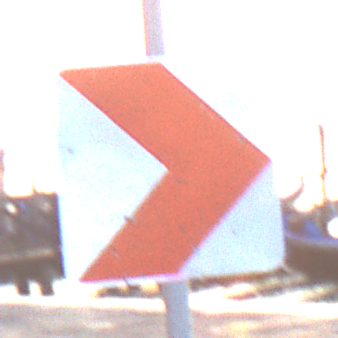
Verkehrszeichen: RichtungstafelnInKurvenKleinLinks
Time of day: SunriseSunset
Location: Outdoor (Urban)
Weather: Clear
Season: NotSpecified
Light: Natural